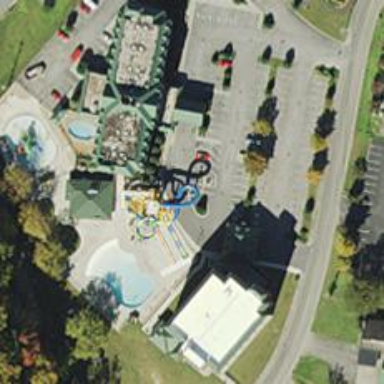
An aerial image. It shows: Water slide attraction.